A scalogram of one vibration snapshot from a rotating bearing is shown, computed with a continuous wavelet transform. Based on the visible evidence, which condition applies: normal, inner_race, outer_race, ball?
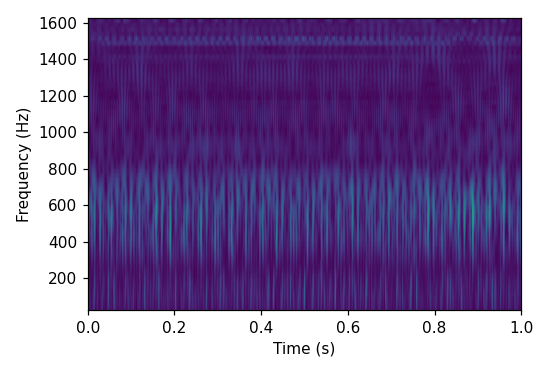
Answer: inner_race